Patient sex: M
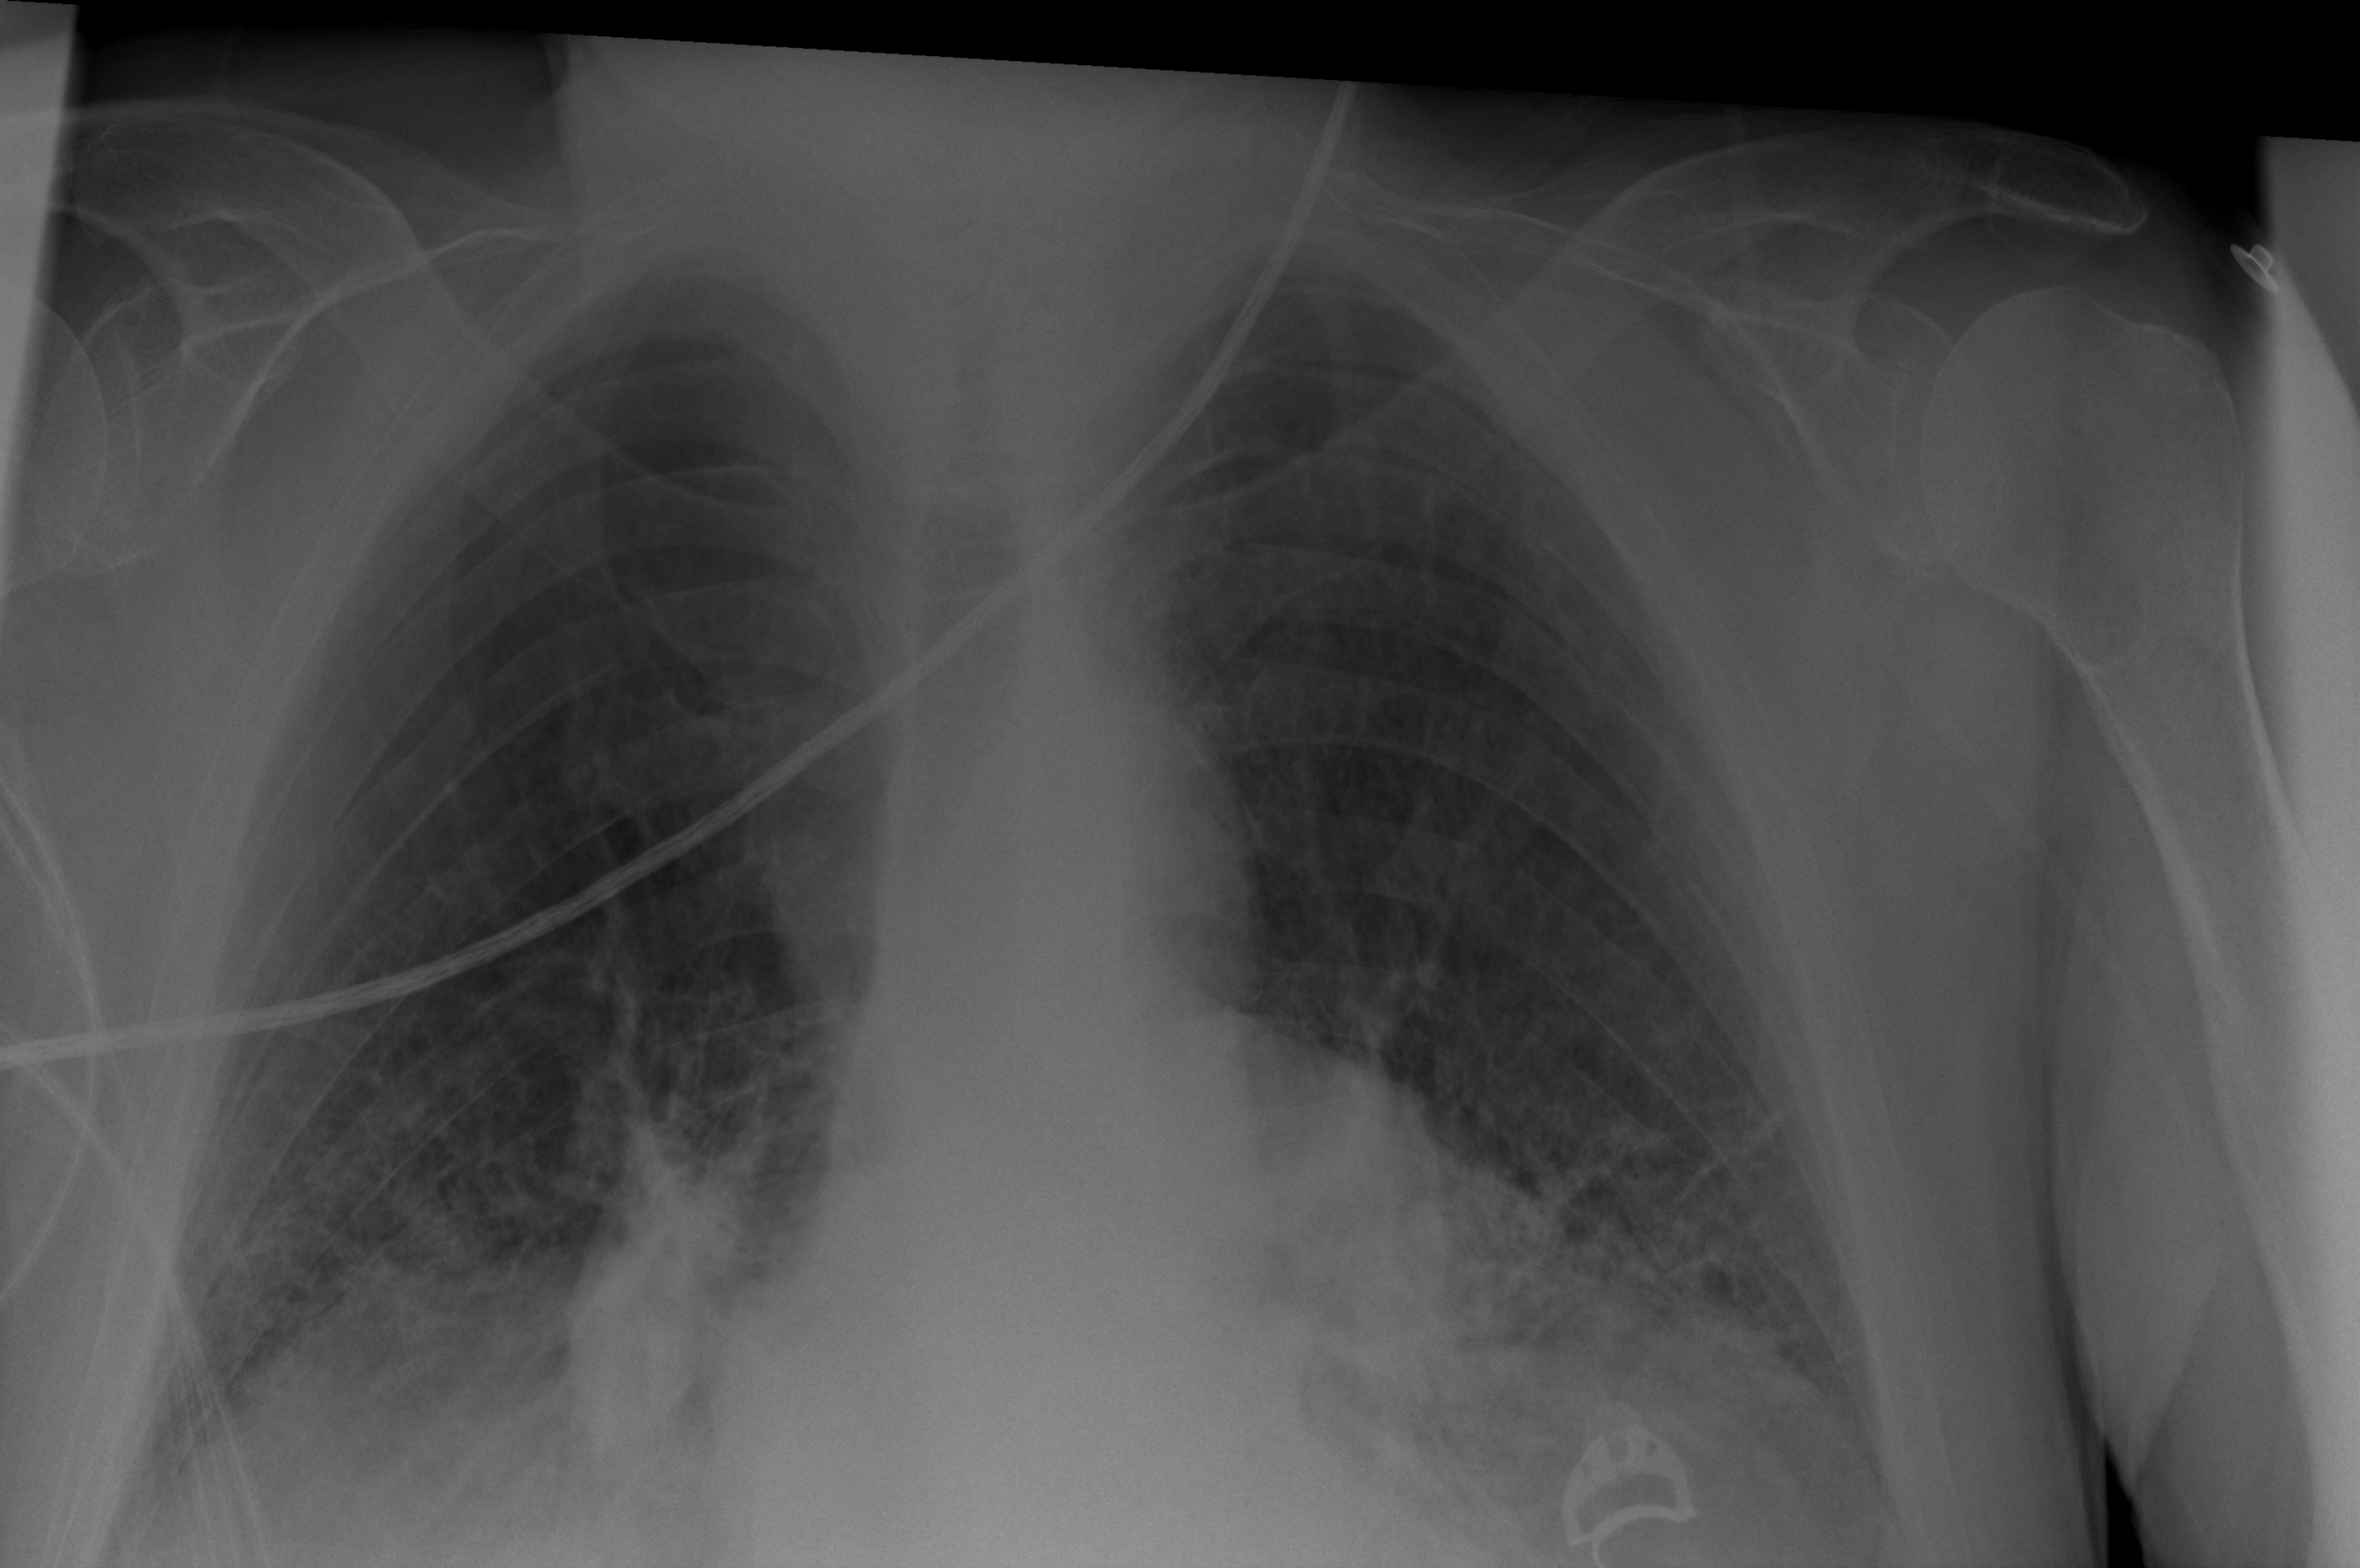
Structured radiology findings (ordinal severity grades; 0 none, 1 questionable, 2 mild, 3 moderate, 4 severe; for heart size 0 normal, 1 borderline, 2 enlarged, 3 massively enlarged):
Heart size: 1
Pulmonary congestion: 2
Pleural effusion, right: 2
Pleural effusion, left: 2
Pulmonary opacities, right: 3
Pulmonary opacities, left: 3
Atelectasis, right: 3
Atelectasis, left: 3